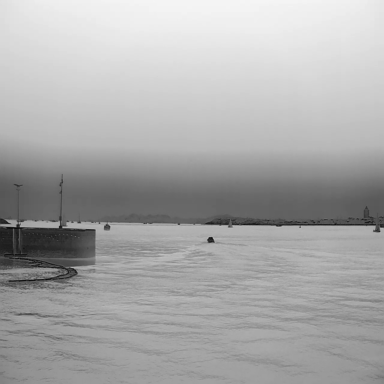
There are ten objects shown in the infrared image, including a canoe, five bulk_carriers, and four sailboats.